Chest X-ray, AP view. Patient: 66 years old, sex F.
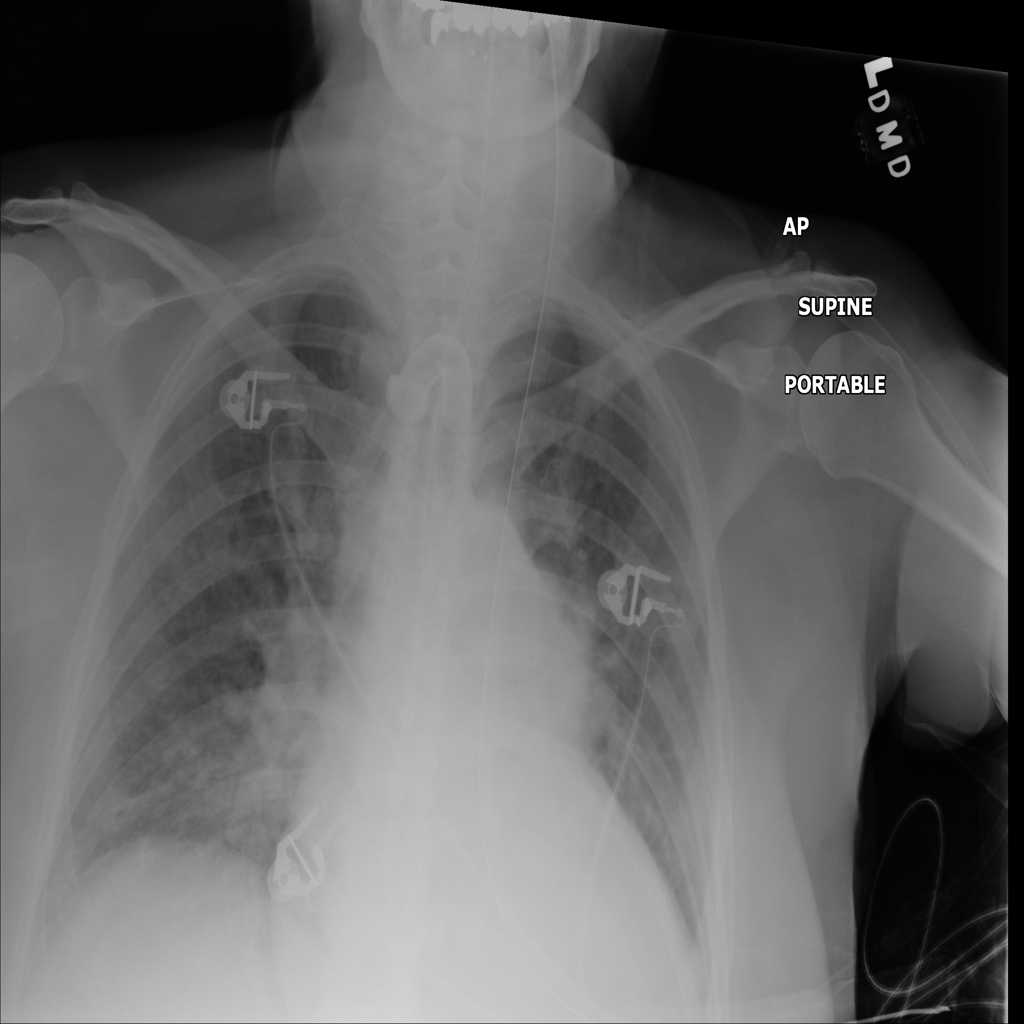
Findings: Consolidation, Infiltration